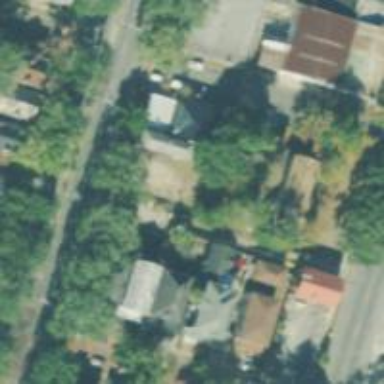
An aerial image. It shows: Alleyway designated as service road.